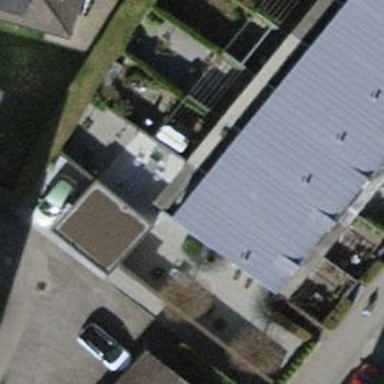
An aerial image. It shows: Terrace building.